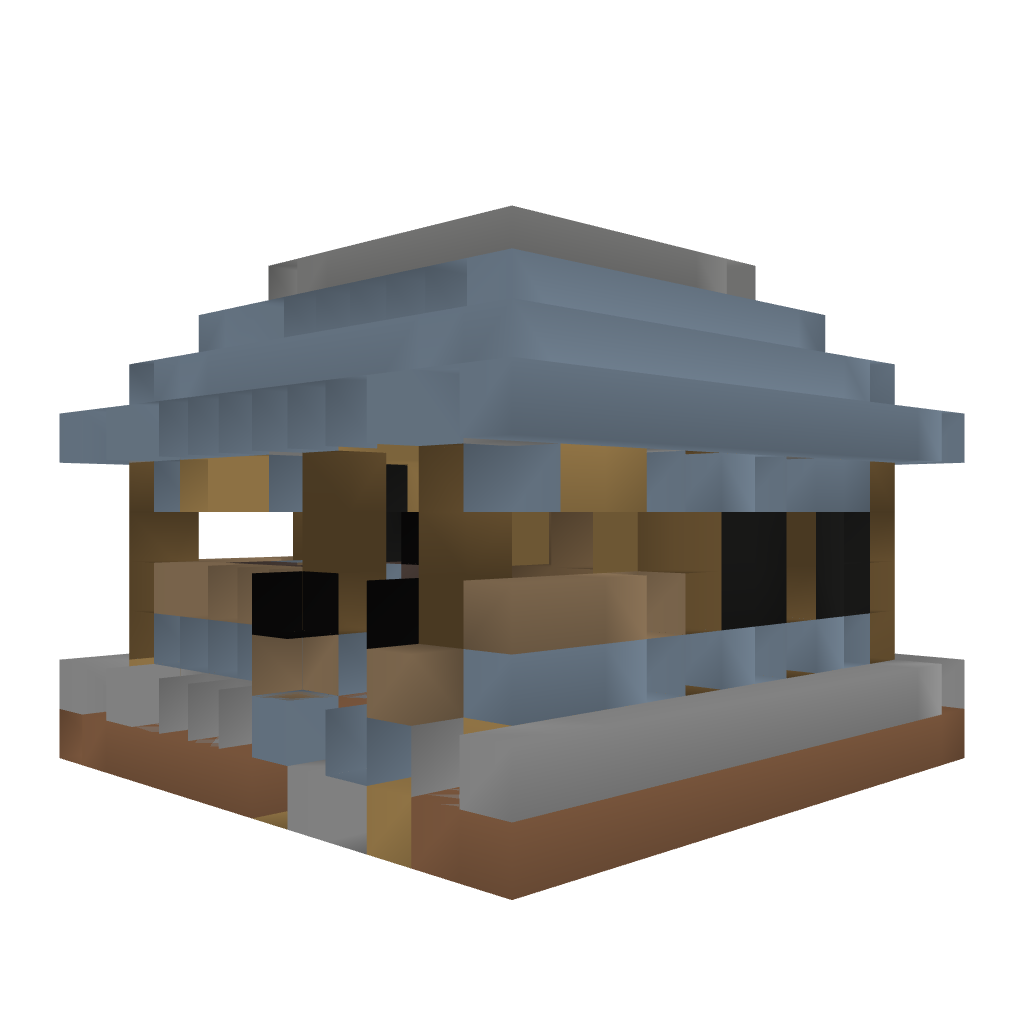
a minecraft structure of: Starter House